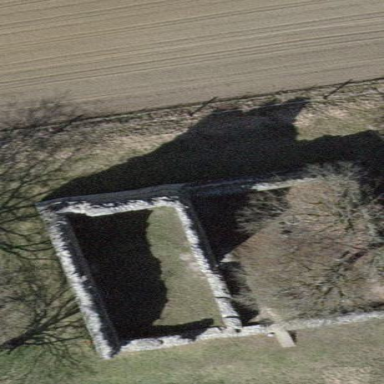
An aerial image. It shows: Wall resembling castle wall.